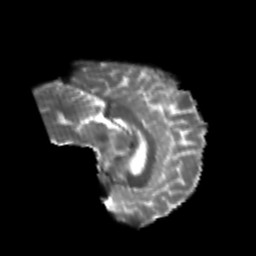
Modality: T2w
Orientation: sagittal
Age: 21
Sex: female
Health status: healthy
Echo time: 0.074 s